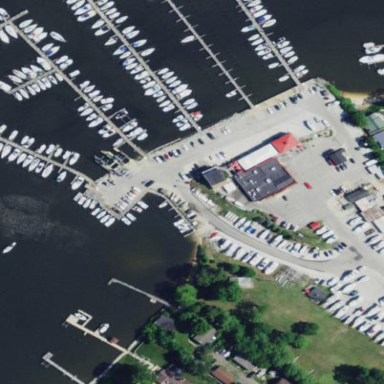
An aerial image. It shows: Marina on leisure land.